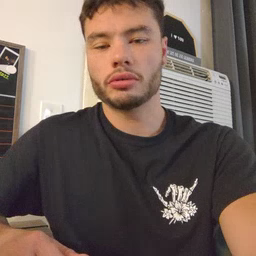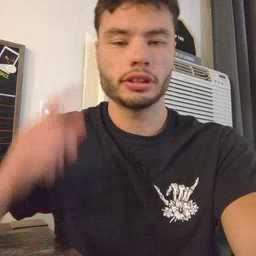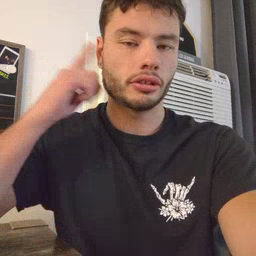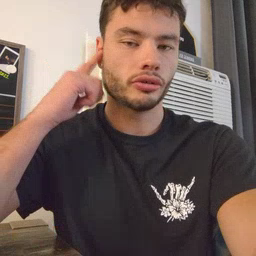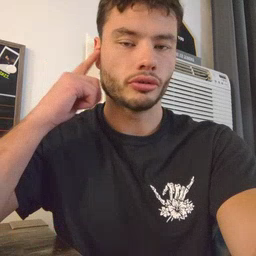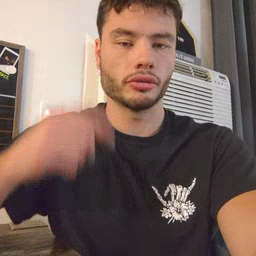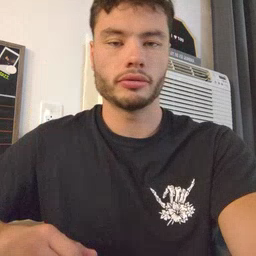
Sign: ear